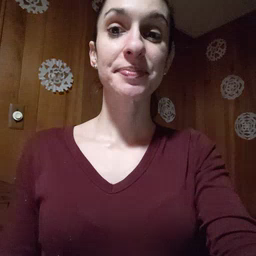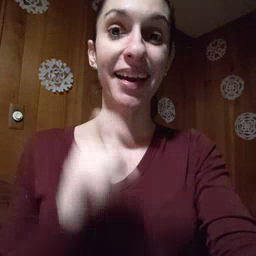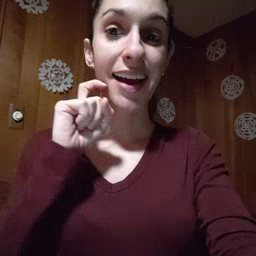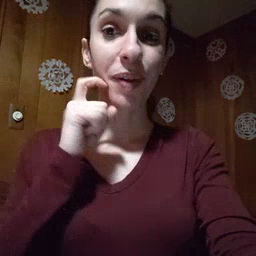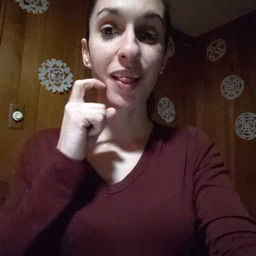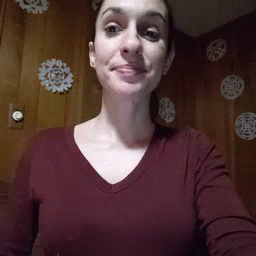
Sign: apple